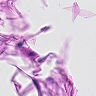
Metastatic tissue present: no